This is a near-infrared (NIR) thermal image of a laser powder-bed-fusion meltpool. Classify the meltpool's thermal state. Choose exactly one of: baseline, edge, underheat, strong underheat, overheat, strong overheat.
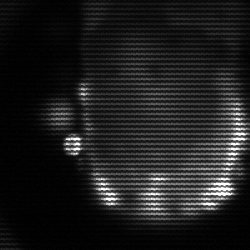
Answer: baseline